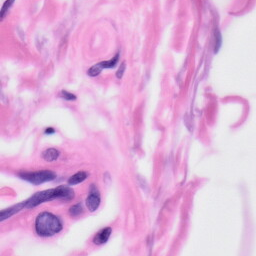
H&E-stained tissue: Skin